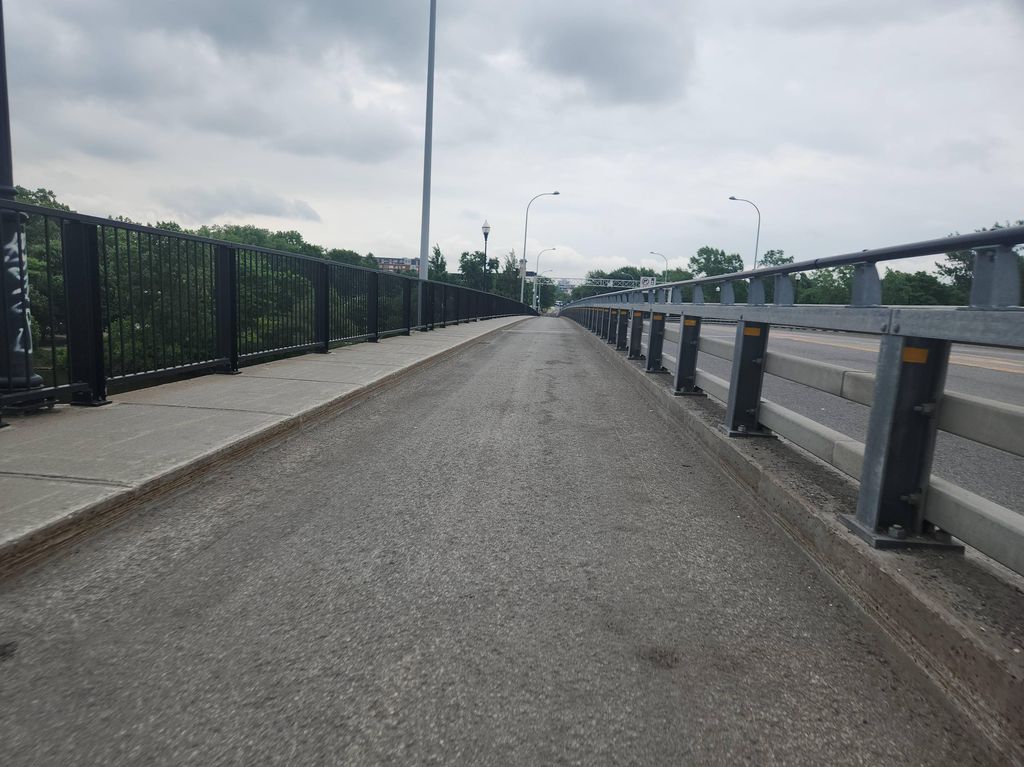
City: montreal